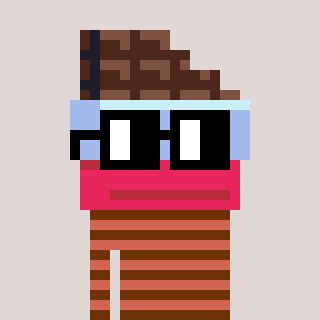
a pixel art character with square black glasses, a chocolate-shaped head and a peachy-colored body on a warm background